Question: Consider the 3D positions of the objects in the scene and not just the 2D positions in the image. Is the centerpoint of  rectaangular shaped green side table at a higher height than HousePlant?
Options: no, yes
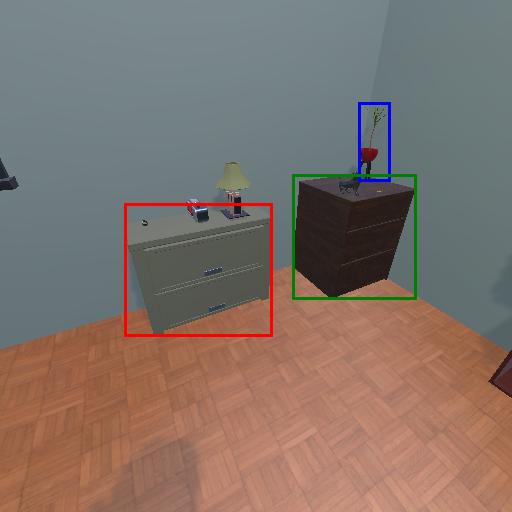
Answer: no